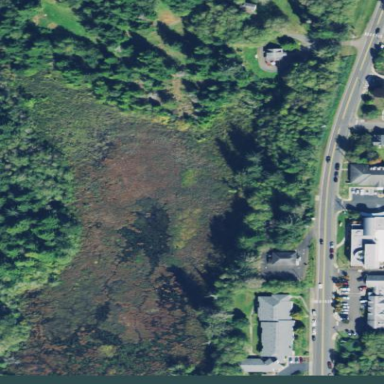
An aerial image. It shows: Swamp in wetland area.